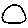
Label: circle